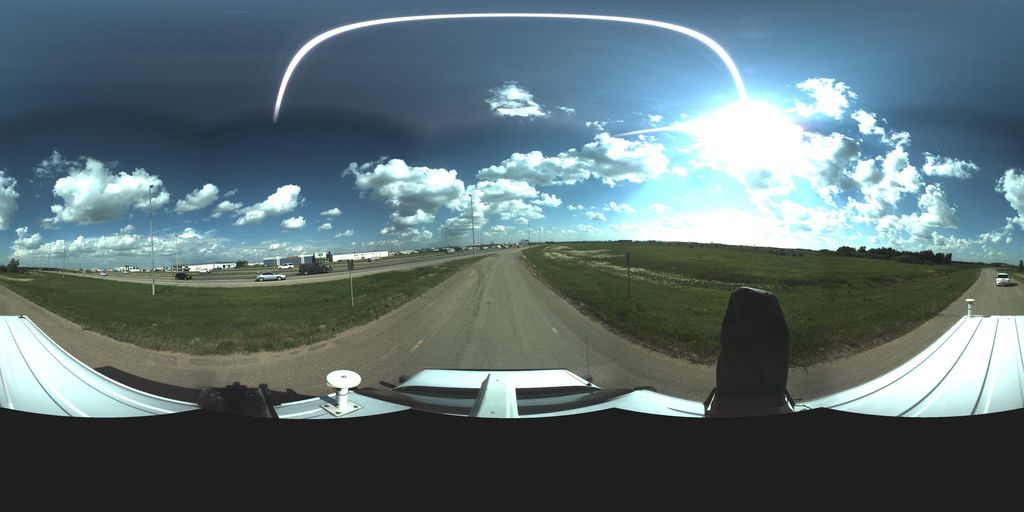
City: saskatoon